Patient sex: F
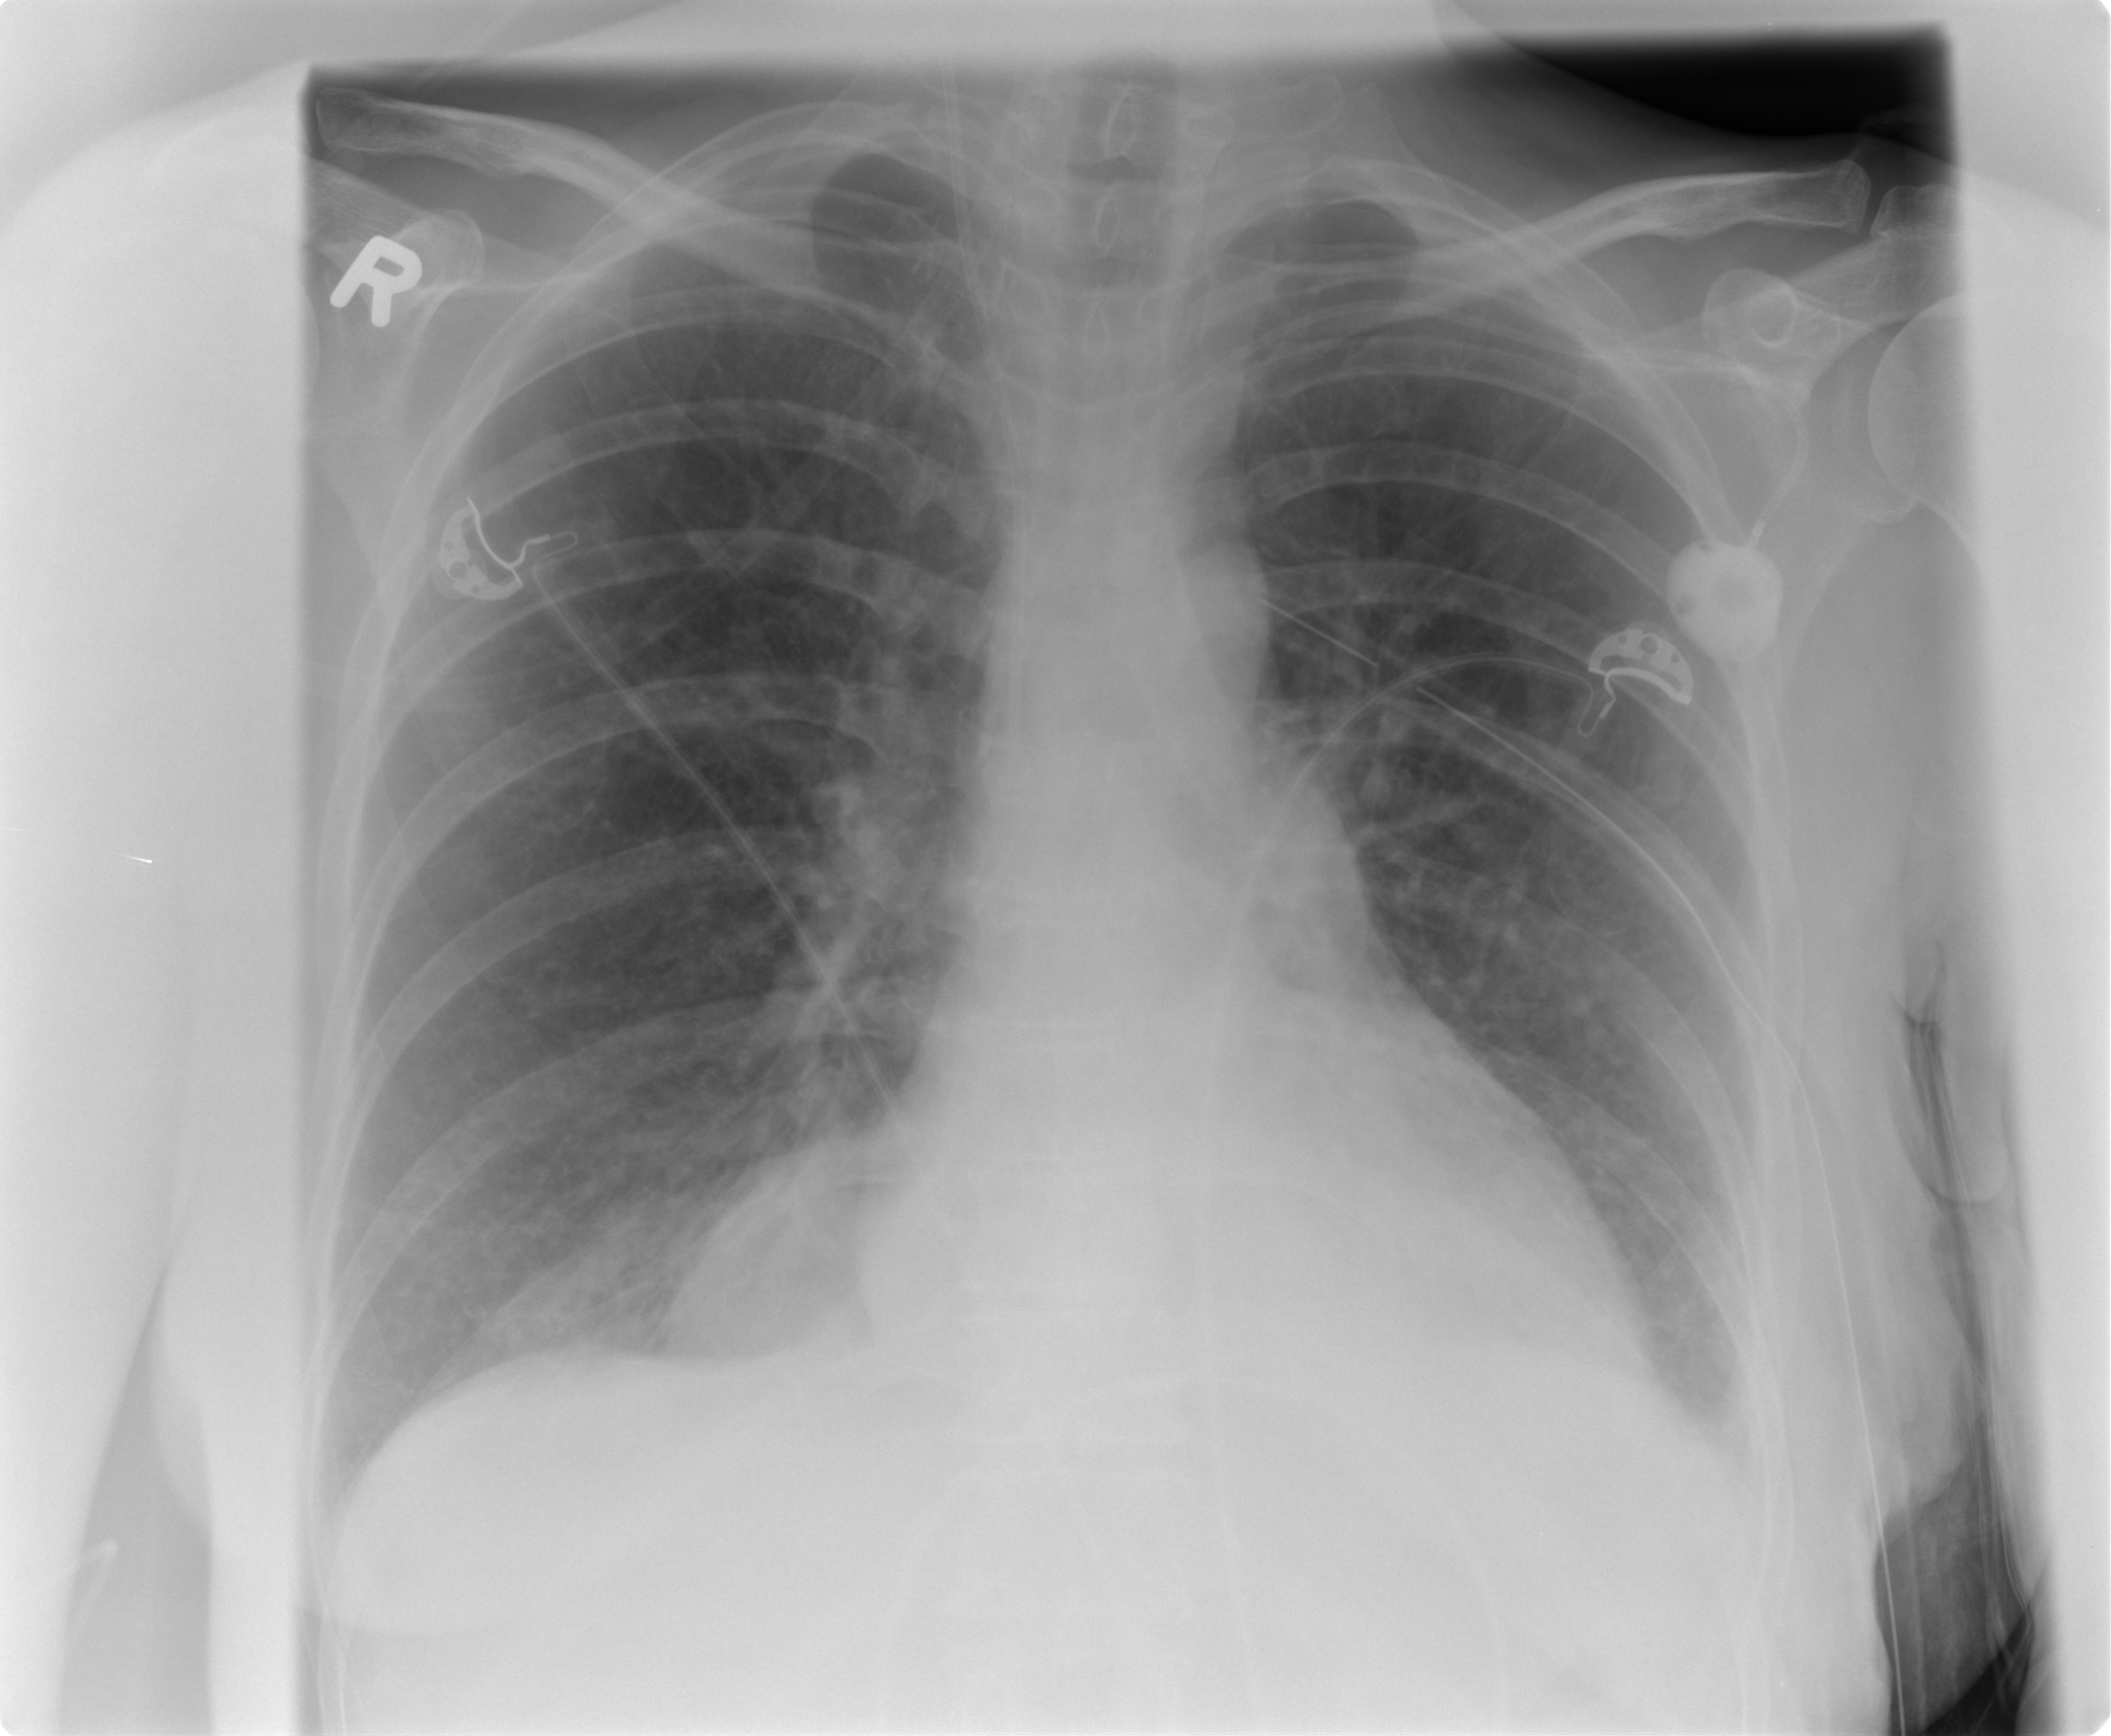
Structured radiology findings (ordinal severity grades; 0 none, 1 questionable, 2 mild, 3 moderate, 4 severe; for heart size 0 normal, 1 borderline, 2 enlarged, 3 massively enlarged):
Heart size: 0
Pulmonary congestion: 0
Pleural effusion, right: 0
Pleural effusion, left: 1
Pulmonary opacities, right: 0
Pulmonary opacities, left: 0
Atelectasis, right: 0
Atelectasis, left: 0